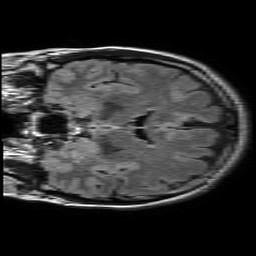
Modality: FLAIR
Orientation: coronal
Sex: female
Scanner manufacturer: philips
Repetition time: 11 s
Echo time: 0.125 s